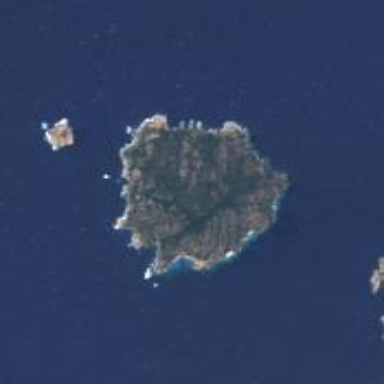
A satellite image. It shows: Island with natural coastline.